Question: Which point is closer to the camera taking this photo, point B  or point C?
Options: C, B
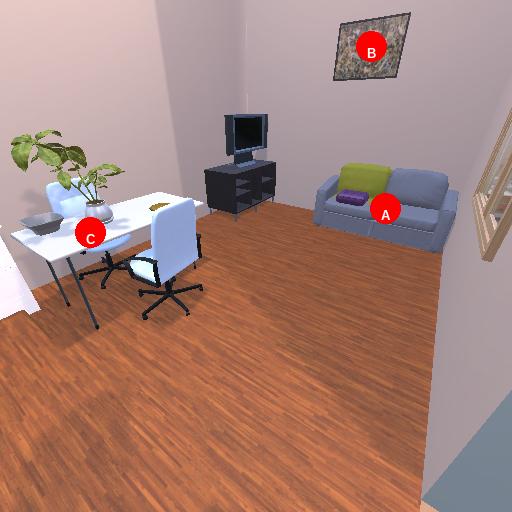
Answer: C